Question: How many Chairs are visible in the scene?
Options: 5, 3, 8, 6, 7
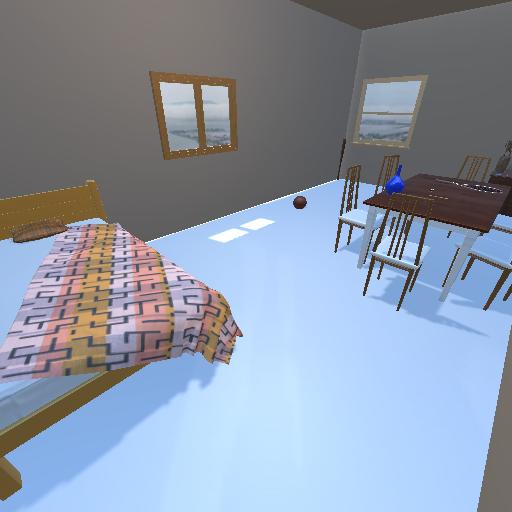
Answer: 5